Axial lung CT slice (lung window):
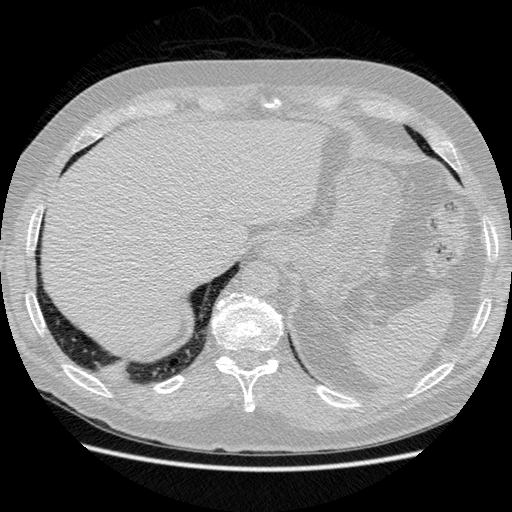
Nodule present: no